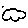
Label: cloud